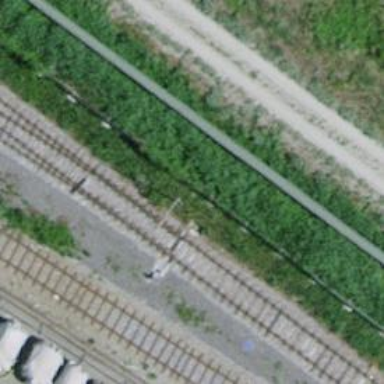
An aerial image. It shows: Railway switch.